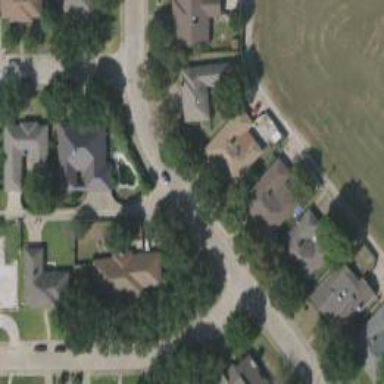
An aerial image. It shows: Alley classified as service road.